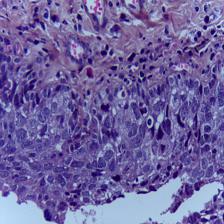
Diagnosis: OSCC